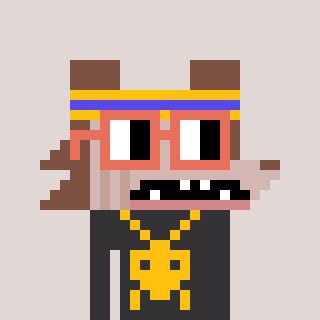
a pixel art character with square orange glasses, a werewolf-shaped head and a grayscale-colored body on a warm background